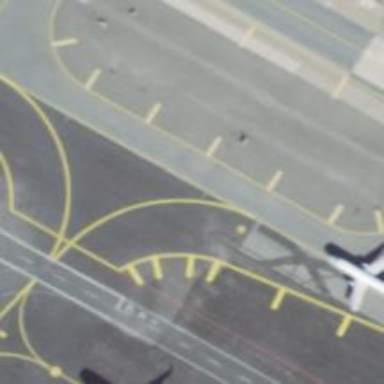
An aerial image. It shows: View of taxiway at the airport.